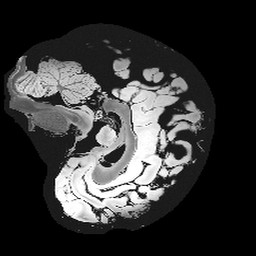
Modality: FLASH
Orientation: sagittal
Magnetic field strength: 7 T
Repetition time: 0.04 s
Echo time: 0.0142 s